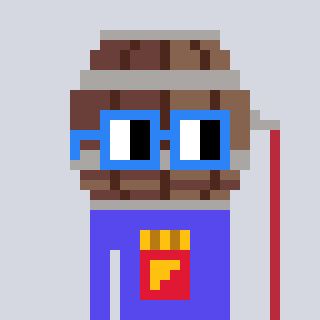
a pixel art character with square blue glasses, a wine barrel-shaped head and a computerblue-colored body on a cool background